Question: Suppose I have both can be any were over the internet.
I required to access database of through .
Below screen shot of my IP Version Protocol Dialogue Box.

PC1 is my PC where database should reside and PC2 will be any PC over the internet
I am using SilverLight For Developing WebSite\WebPage.
And for locally accessing database(MS SQL Server) I am using following connection string.
'''
<connectionStrings>
<add name="SkiResultEntities" connectionString="metadata=res://*/SkiResultModel.csdl|res://*/SkiResultModel.ssdl|res://*/SkiResultModel.msl;provider=System.Data.SqlClient;provider connection string=&quot;Data Source=PRITESHARYAN-PC\PRITESHB_ARYAN;Initial Catalog=SkiResultData;Integrated Security=True;MultipleActiveResultSets=True&quot;" providerName="System.Data.EntityClient" />
</connectionStrings>
'''
What should be the modification I have to make in my connection string or in SQL Server Database Settings?
So Database in My PC that is can be accessible from any were over the internet...
Please Help.....
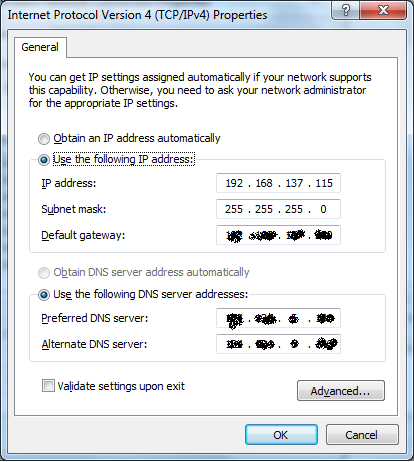
Answer: Given that you are using Silverlight, the remote PC will not access the database directly, but via your server that is running on PC1.
It is fairly complicated and involved. Steps:
- Set up IIS- Deploy your Silverlight application to IIS (you need to change your connection string to use a username, password - not integrated security). Verify it works.- Modify router to forward port 80 requests to 192.168.137.115:80- Modify your PC firewall to enable inbound port 80 traffic- Obtain your router's IP Address (use <URL>.